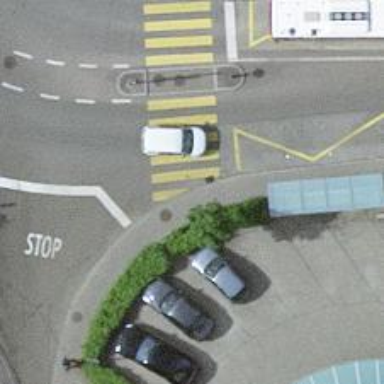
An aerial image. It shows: Kerb serving as barrier.